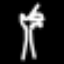
Label: palm tree